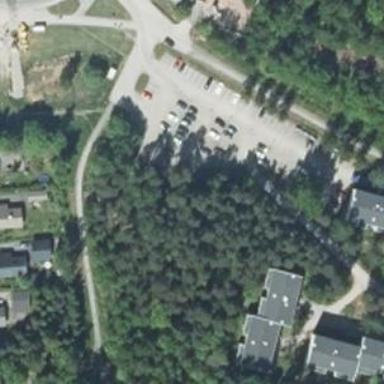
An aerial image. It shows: Parking area.